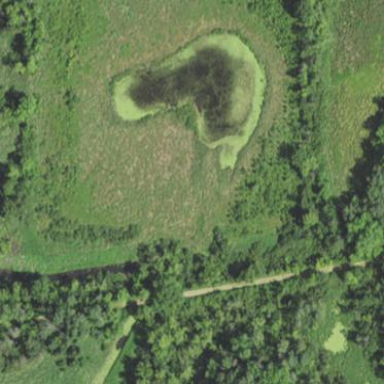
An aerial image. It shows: Peaceful pond surrounded by nature.